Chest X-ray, AP view. Patient: 77 years old, sex M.
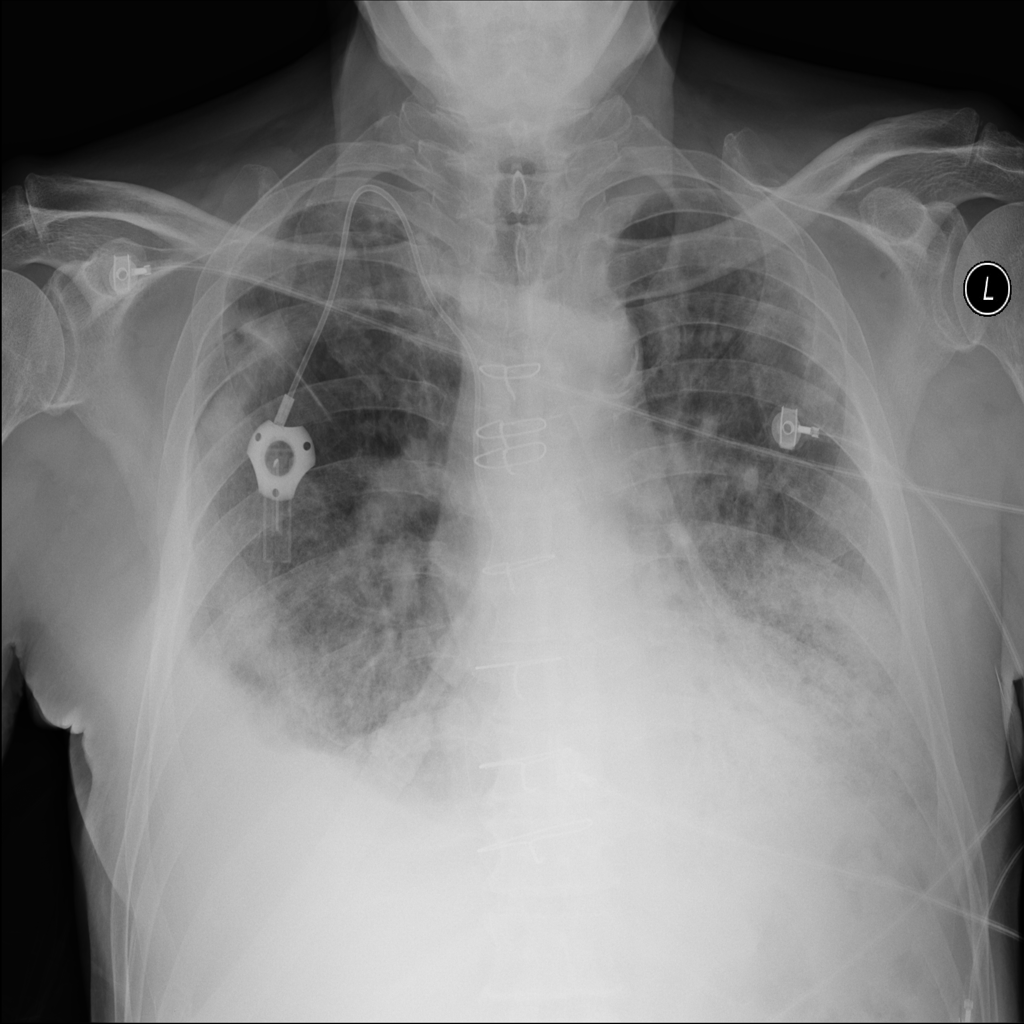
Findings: Edema, Effusion, Infiltration, Pleural_Thickening, Pneumonia